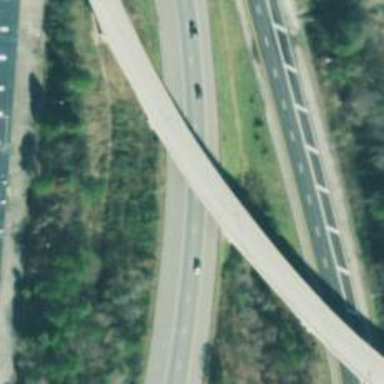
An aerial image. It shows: Motorway.